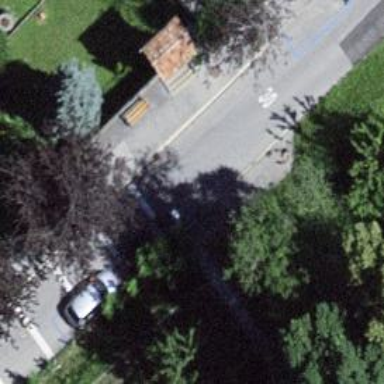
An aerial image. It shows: Set of steps on the road.